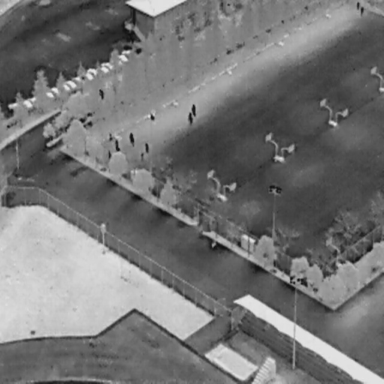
There are ten People in the infrared image.